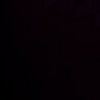
Label: space